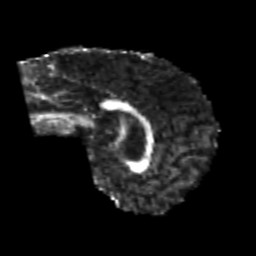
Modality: FA
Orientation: sagittal
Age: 23
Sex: male
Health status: healthy
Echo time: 0.074 s